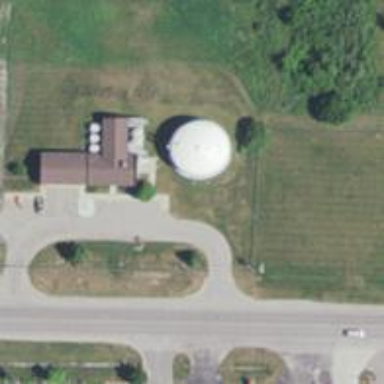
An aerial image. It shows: Storage tank with man-made structure.